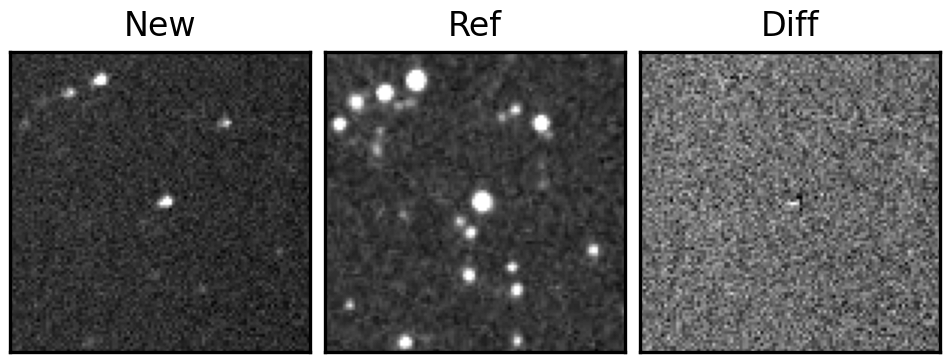
Label: bogus